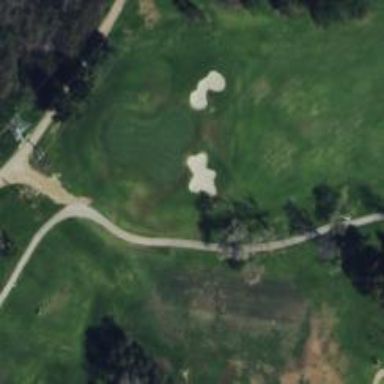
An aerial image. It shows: Golf hole.